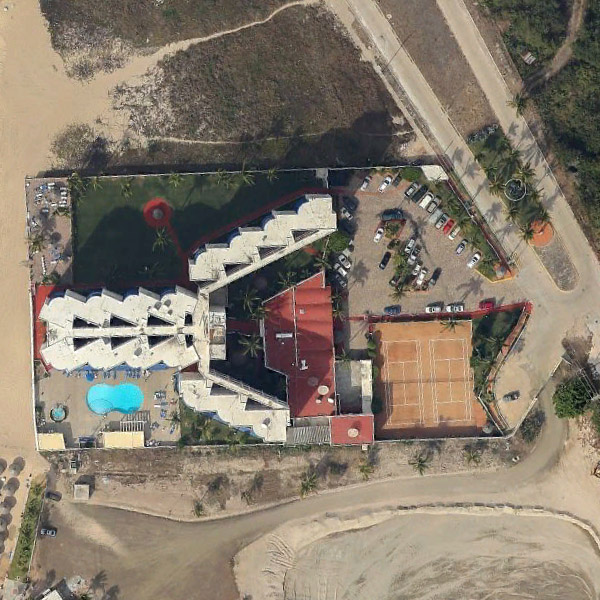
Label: Resort